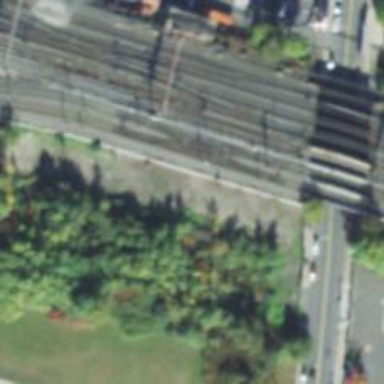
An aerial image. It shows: Light rail electrified with contact line.